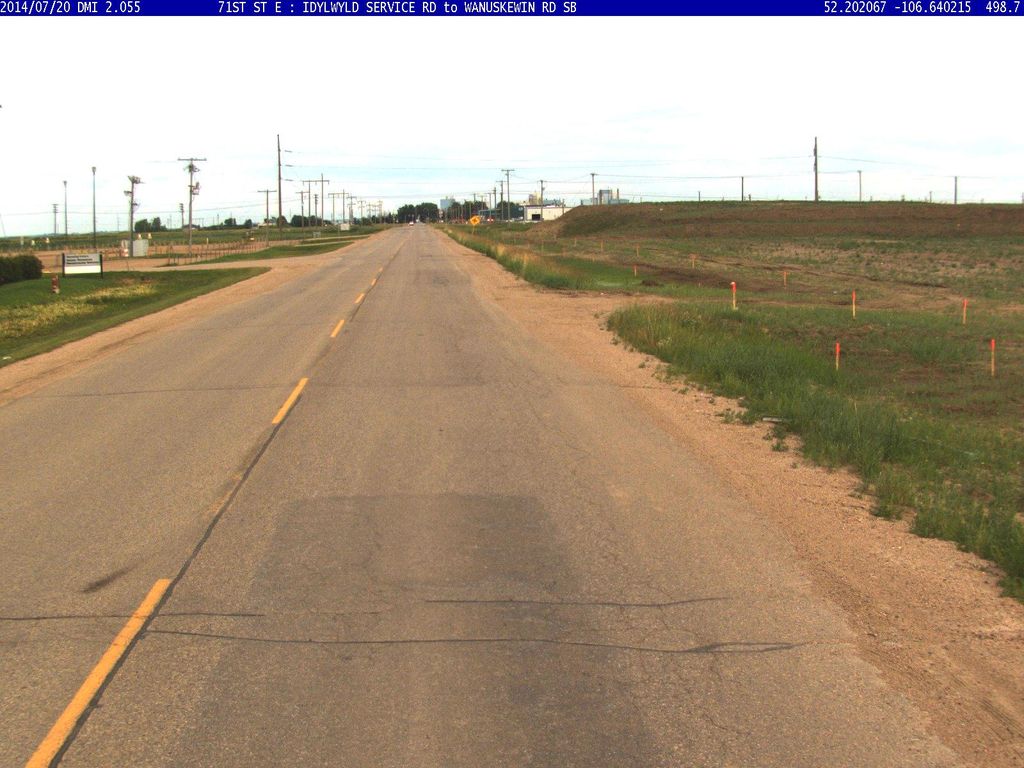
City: saskatoon